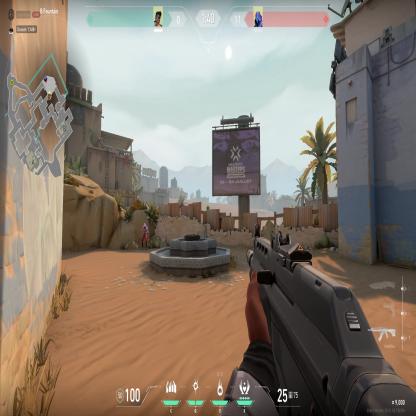
Label: enemy